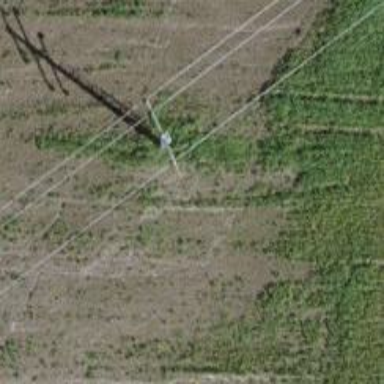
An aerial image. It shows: Minor power line.